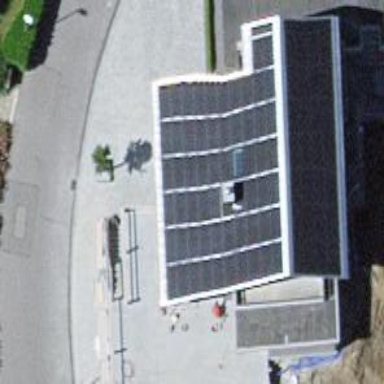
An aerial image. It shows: Solar photovoltaic panel generator.